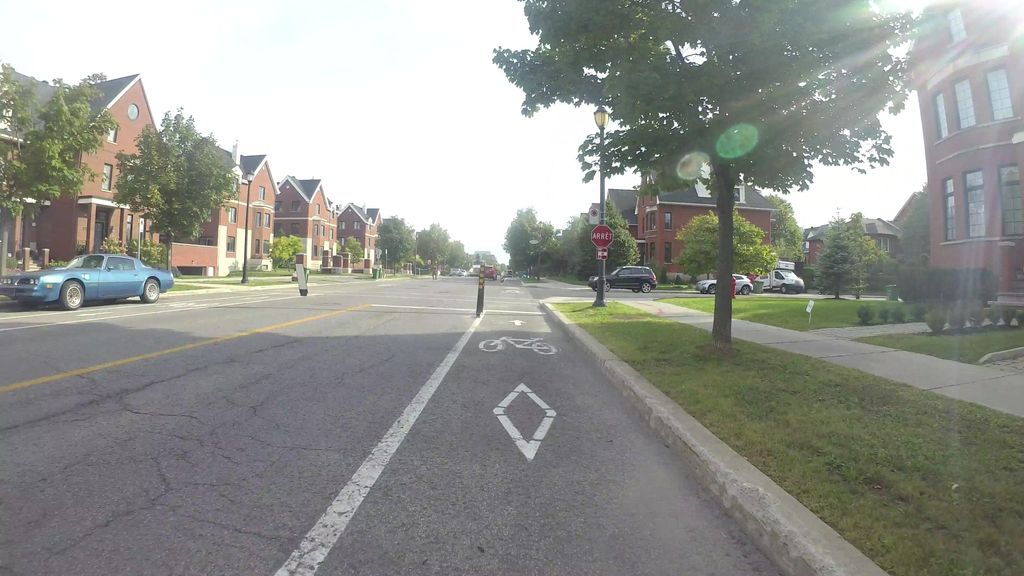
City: montreal